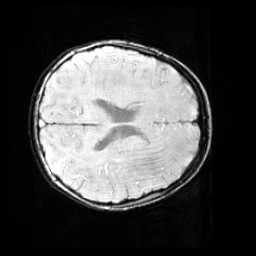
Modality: SWI
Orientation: axial
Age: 9
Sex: female
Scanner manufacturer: siemens
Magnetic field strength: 3 T
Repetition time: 0.027 s
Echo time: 0.02 s